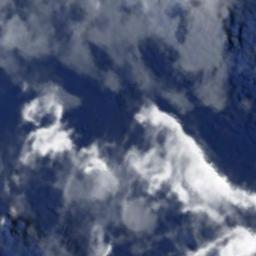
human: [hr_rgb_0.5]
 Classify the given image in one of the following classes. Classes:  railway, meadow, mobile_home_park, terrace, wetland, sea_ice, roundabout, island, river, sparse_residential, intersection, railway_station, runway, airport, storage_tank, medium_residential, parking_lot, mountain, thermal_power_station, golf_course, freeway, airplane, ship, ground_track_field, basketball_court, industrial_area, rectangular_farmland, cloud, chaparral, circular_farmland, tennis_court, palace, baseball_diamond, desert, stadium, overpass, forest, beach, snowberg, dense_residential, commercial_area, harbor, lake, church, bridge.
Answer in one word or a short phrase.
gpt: cloud